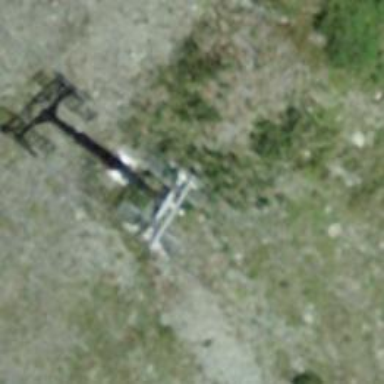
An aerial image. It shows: Pylon used for aerialway.